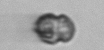
Label: Dinophyceae